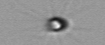
Label: Calciopappus